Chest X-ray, AP view. Patient: 20 years old, sex M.
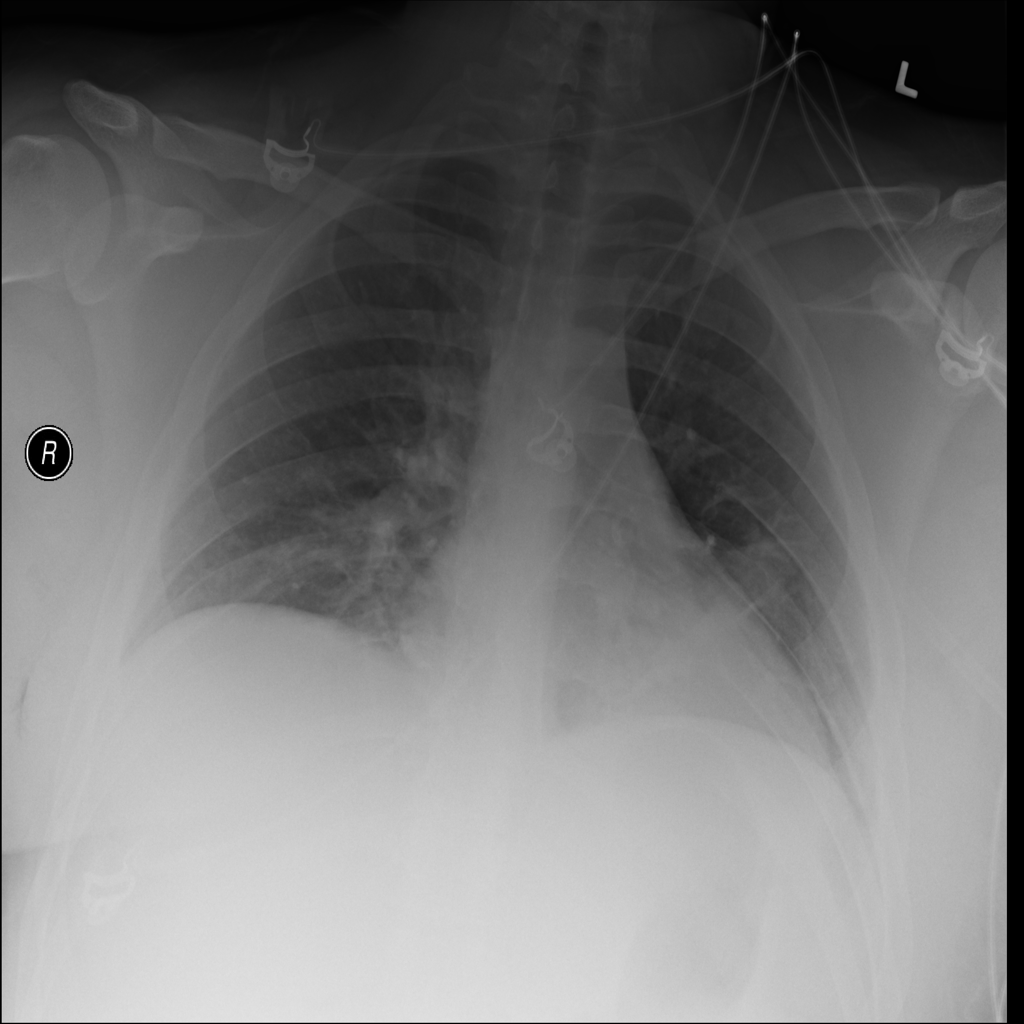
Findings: No Finding